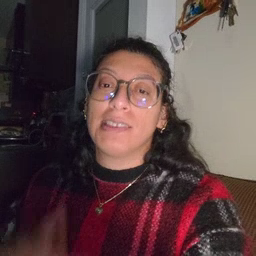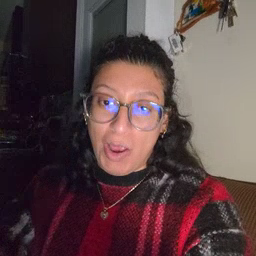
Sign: go